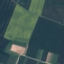
Land use / land cover: AnnualCrop